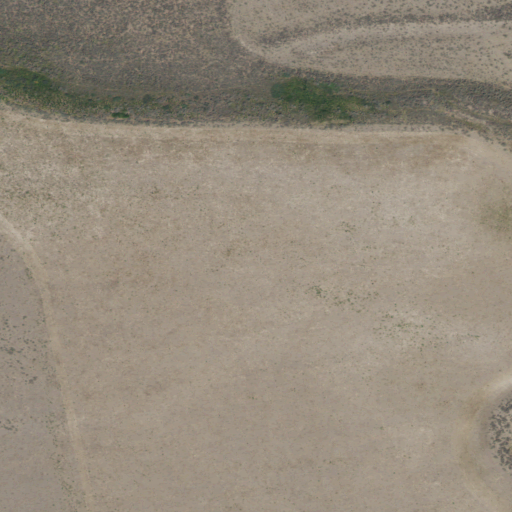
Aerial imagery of mountain in Idaho named Table Mountain containing shrub and grassland